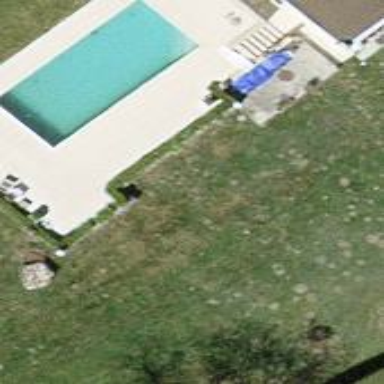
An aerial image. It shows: Swimming pool located in leisure land.